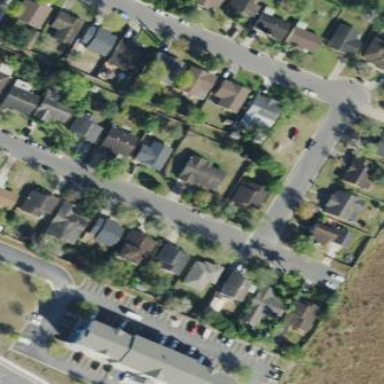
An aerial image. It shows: Residential neighbourhood.